Question: I have a quite simple question to ask: I need to put a small logo over an ImageView, large all the screen, in the bottom right area of the screen, but I don't know how to set the coordinates or how to say the ImageViews to be in a relative position.
Something like this:

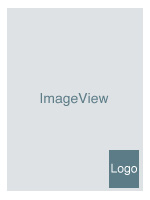
Answer: Try this
'''
<RelativeLayout xmlns:android="http://schemas.android.com/apk/res/android"
android:layout_width="fill_parent"
android:layout_height="fill_parent" >
<ImageView
android:id="@+id/imageView1"
android:layout_width="wrap_content"
android:layout_height="wrap_content"
android:layout_alignParentBottom="true"
android:layout_alignParentLeft="true"
android:layout_alignParentRight="true"
android:layout_alignParentTop="true"
android:src="@drawable/ic_launcher" />
<ImageView
android:id="@+id/imageView2"
android:layout_width="wrap_content"
android:layout_height="wrap_content"
android:layout_alignParentBottom="true"
android:layout_alignParentRight="true"
android:src="@drawable/ic_launcher" />
</RelativeLayout>
'''